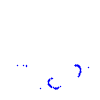
Particle: proton